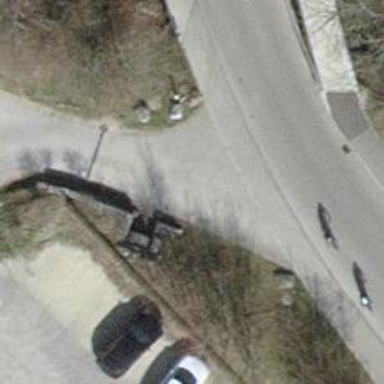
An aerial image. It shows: Asphalt service road.